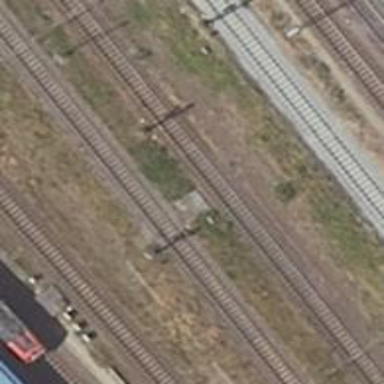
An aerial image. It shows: Railway signal.